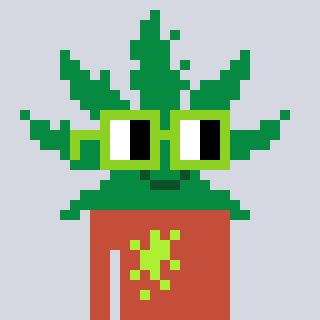
a pixel art character with square light green glasses, a weed-shaped head and a rust-colored body on a cool background